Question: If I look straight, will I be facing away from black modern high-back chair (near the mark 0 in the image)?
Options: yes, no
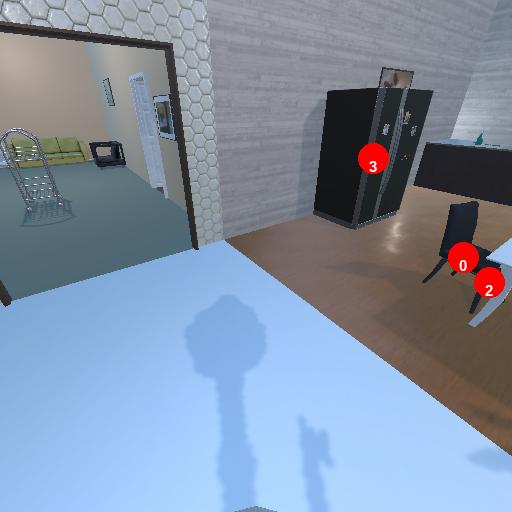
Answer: yes